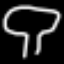
Label: mushroom